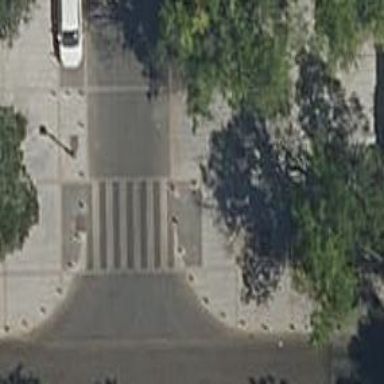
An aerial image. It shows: Bicycle parking area with stands.